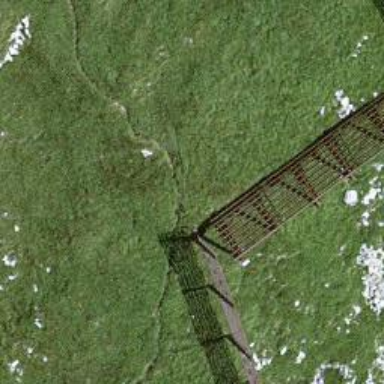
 designed to mitigate snow accumulations in specific area."